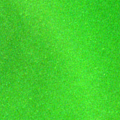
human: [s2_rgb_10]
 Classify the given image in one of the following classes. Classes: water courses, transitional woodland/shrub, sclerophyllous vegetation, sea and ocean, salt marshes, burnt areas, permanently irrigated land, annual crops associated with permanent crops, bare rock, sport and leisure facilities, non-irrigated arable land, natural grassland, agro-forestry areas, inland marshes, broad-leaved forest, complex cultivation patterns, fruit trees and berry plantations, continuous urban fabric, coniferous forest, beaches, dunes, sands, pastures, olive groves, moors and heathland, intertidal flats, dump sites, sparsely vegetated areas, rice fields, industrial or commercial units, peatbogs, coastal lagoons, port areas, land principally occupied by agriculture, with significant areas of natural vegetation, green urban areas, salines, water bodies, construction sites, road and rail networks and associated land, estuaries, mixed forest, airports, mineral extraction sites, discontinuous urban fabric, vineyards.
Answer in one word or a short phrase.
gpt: coastal lagoons